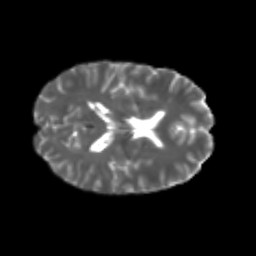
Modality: T2w
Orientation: axial
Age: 22
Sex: male
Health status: healthy
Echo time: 0.074 s